Question: I wanna have a 'QTextEdit' and 'QPushButton' in a 'QBoxLayout', where the button takes as little size as needed and the textedit all the rest.
So far I came up with this.
'''
QPushButton* button = new QPushButton();
button->setText("Button");
QTextEdit* textedit = new QTextEdit();
QBoxLayout* boxLayout = new QBoxLayout(QBoxLayout::TopToBottom);
boxLayout->addWidget(textedit, 0, Qt::AlignTop);
boxLayout->addWidget(button, 0, Qt::AlignLeading);
mUI->centralWidget->setLayout(boxLayout);
'''
There is still a padding between the textedit and the button. How can I remove it?

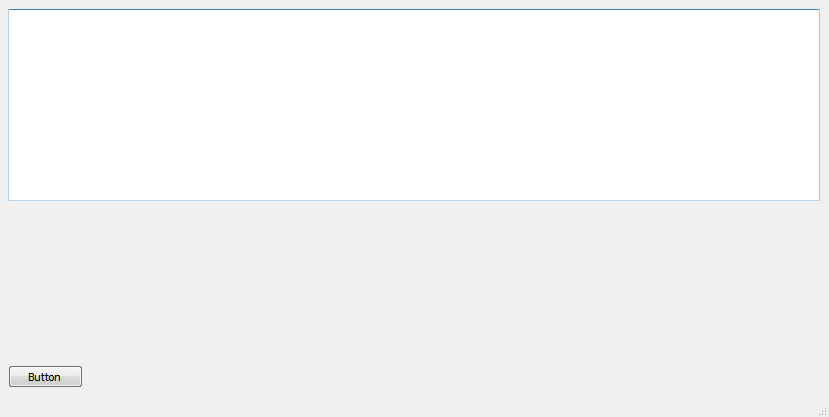
Answer: Try to remove 'Qt::AlignTop':
'''
QPushButton* button = new QPushButton();
button->setText("Button");
QTextEdit* textedit = new QTextEdit();
QBoxLayout* boxLayout = new QBoxLayout(QBoxLayout::TopToBottom);
boxLayout->addWidget(textedit, 0);
boxLayout->addWidget(button, 0, Qt::AlignLeading);
mUI->centralWidget->setLayout(boxLayout);
'''
That worked for me fine